Interaction volume radius: 10 \u00c5
Interaction volume height: 10 \u00c5
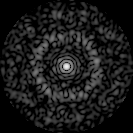
Disorder parameter: 0.8393